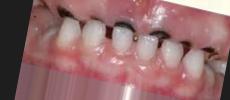
Condition: Caries